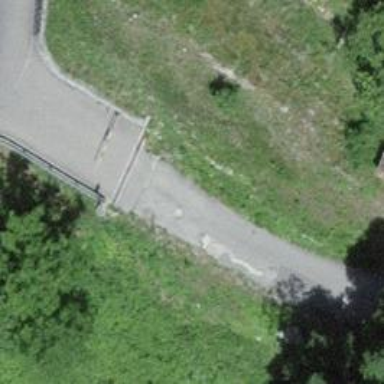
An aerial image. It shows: Lift gate barrier.